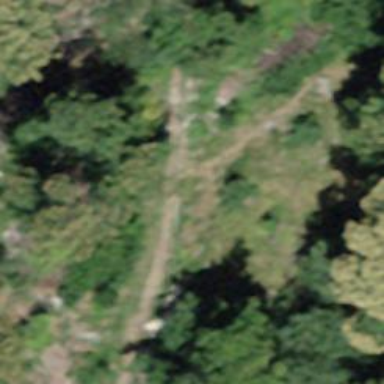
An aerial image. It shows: Path on the ground.